Interaction volume radius: 5 \u00c5
Interaction volume height: 20 \u00c5
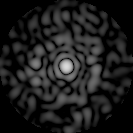
Disorder parameter: 0.8374